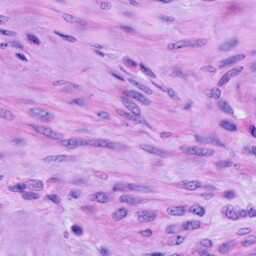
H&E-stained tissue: Cervix